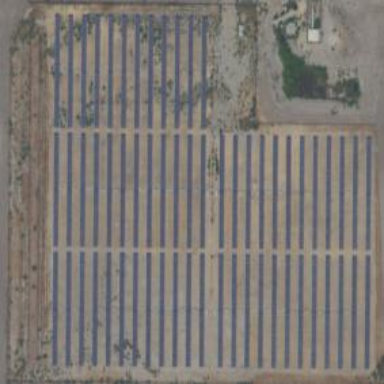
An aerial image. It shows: Solar power plant using photovoltaic technology to generate electricity.